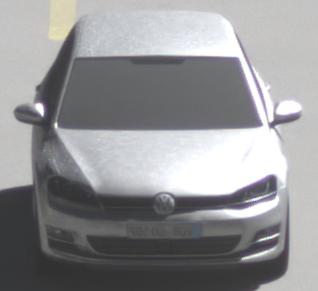
Make: VW
Model: Golf 1.2 TSI BMT
Detailed model: Golf (VII)
Model produced from: 2012/11
Model produced until: 2014/05
Doors: 3
Color: white
Road condition: dry road
Daytime: midday
Contrast: high contrast